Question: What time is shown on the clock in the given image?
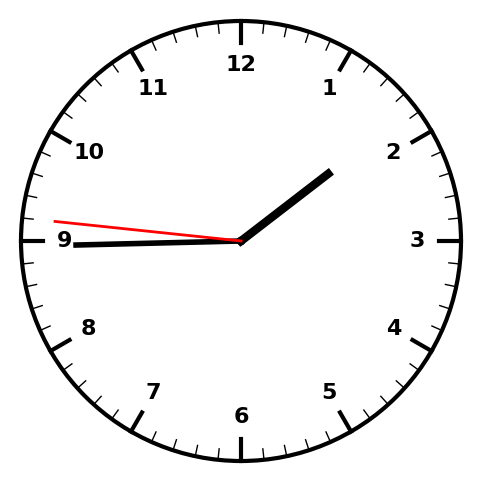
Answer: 01:44:46